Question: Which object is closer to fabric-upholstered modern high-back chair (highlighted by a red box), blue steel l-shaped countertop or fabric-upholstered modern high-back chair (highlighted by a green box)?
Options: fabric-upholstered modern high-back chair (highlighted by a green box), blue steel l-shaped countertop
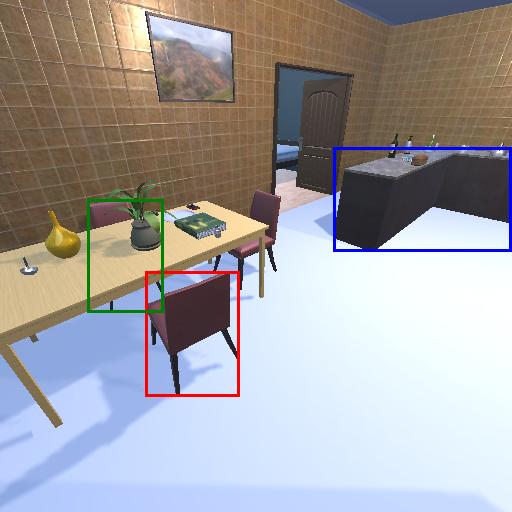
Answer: fabric-upholstered modern high-back chair (highlighted by a green box)